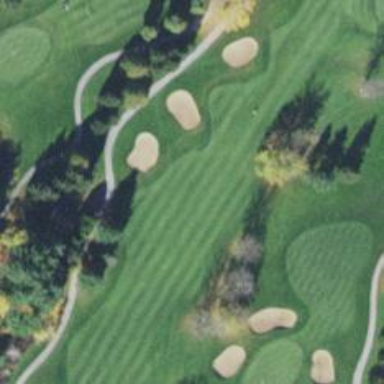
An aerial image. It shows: View of golf hole.